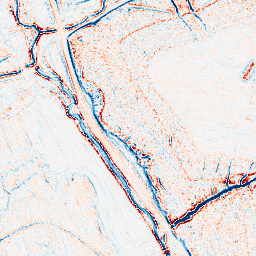
Category: edge_preserving
Decomposition family: anisotropic_diffusion
Decomposition parameters: iterations: 20
kappa: 50
gamma: 0.05
Upsampling method: sinc_hamming
Upsampling parameters: scale: 2
kernel_size: 8
Upsampling scale: 2